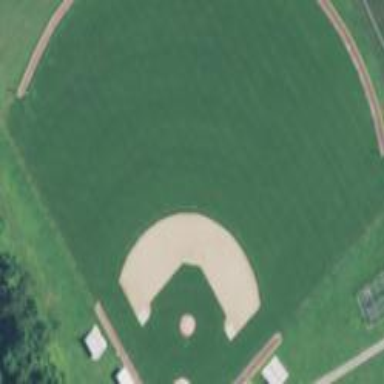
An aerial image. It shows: Baseball pitch for leisure and sports activities.